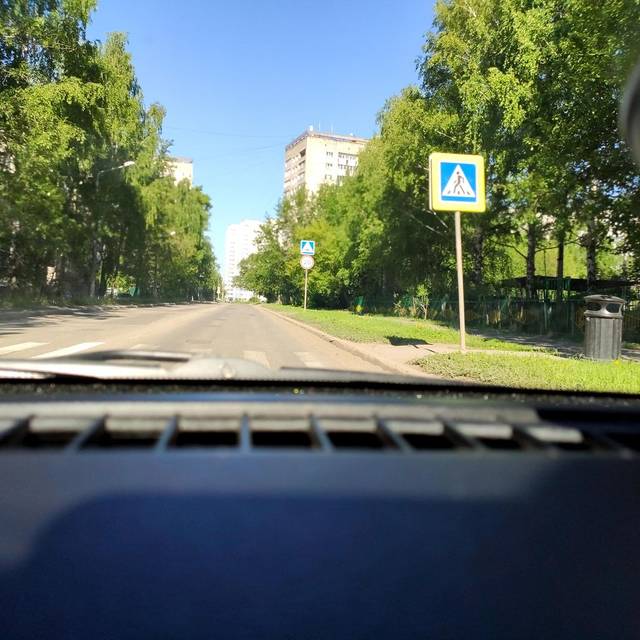
Region: Russia
Coordinates: 57.983, 56.29